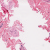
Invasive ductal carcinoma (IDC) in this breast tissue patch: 0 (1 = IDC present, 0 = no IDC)